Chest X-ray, PA view. Patient: 61 years old, sex M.
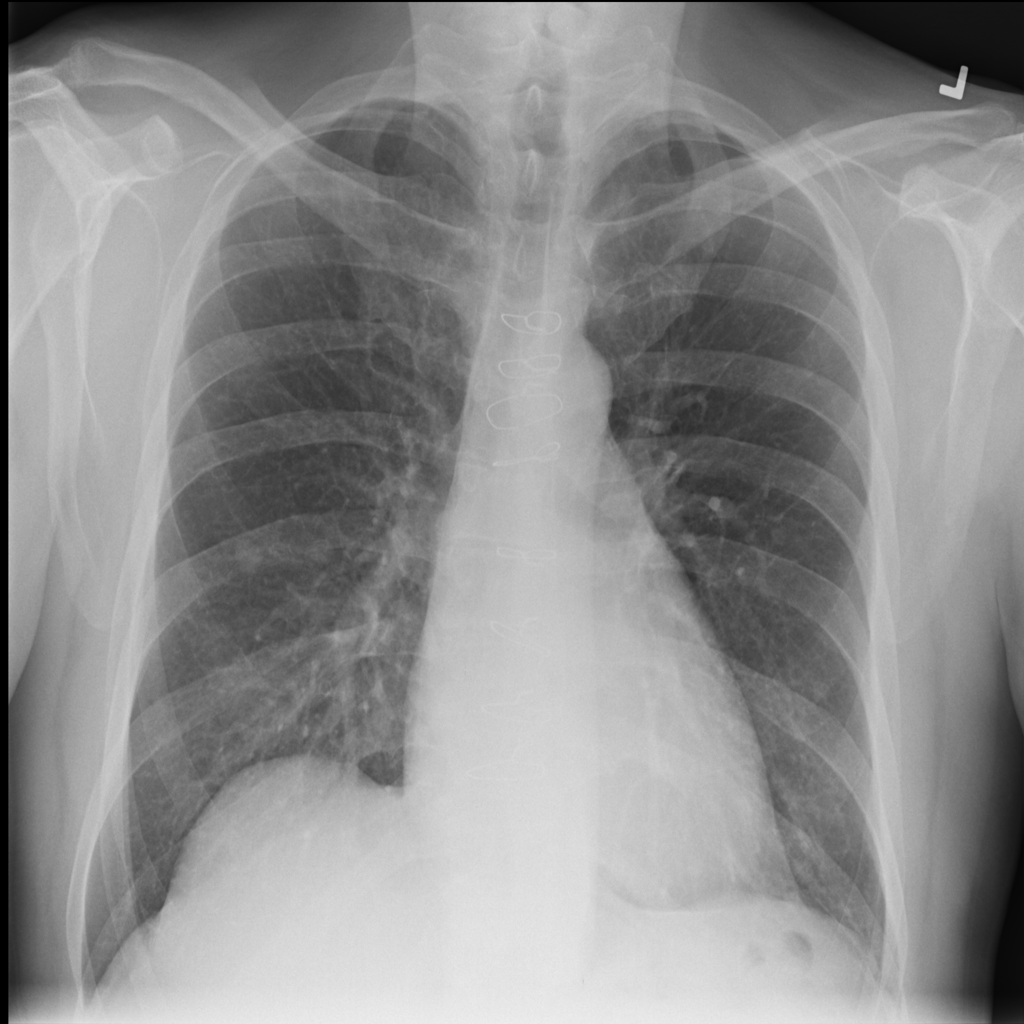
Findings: Infiltration